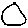
Label: circle